Interaction volume radius: 10 \u00c5
Interaction volume height: 15 \u00c5
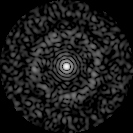
Disorder parameter: 0.8218